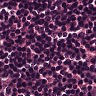
Metastatic tissue present: no